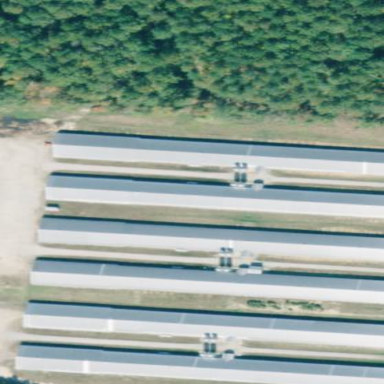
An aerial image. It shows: Poultry farmyard.